Question: I have open camera preview for many times in surface view..but this time it is really challenging.I have to show front and back camera in same time in one surface view..I have no idea how to deal with this .
Please guide me..any tutorial will be very helpful for me..I am showing the preview which I have to do with front and back cameras

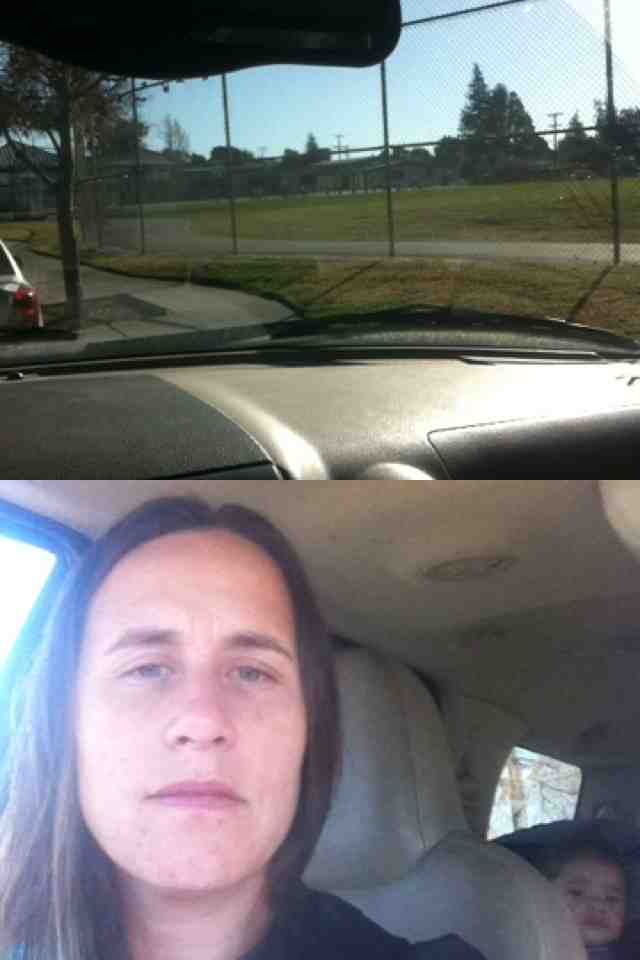
Answer: Like described in the API:
> Your application should only have one Camera object active at a time
for a particular hardware camera.
here:
<URL>
So, it is not possible and not recommended to use two camera objects at the same time.